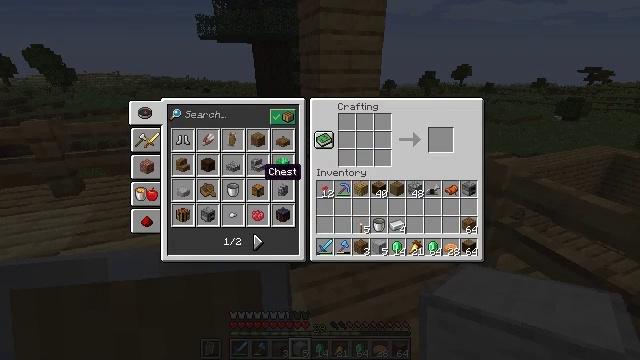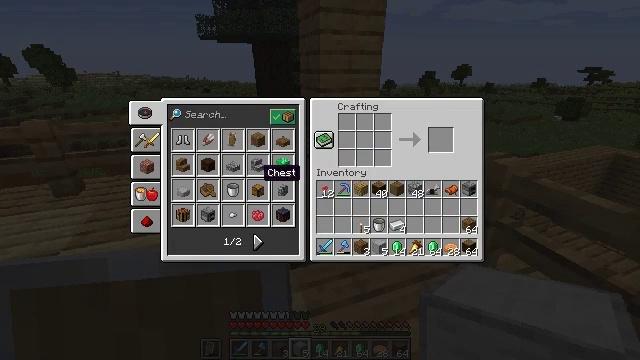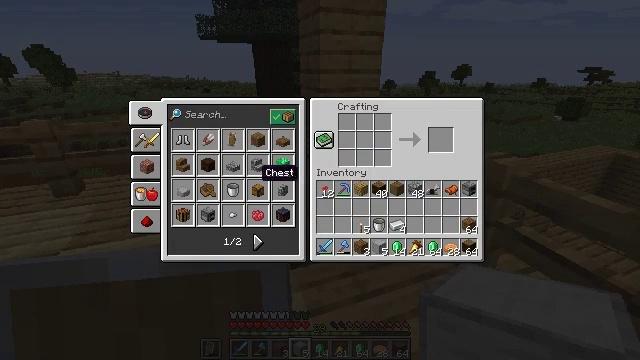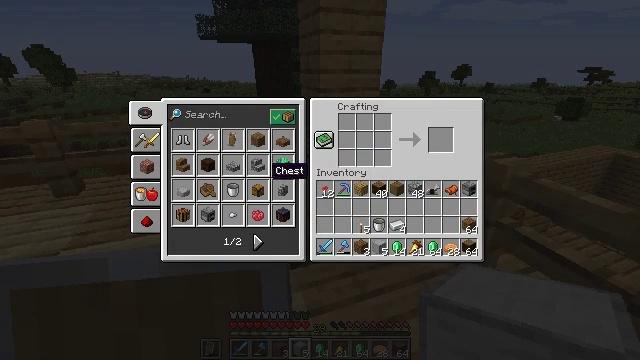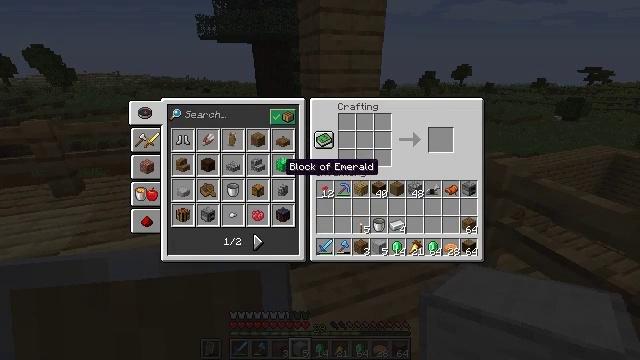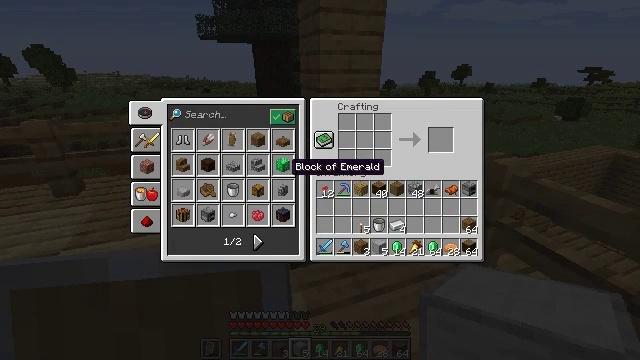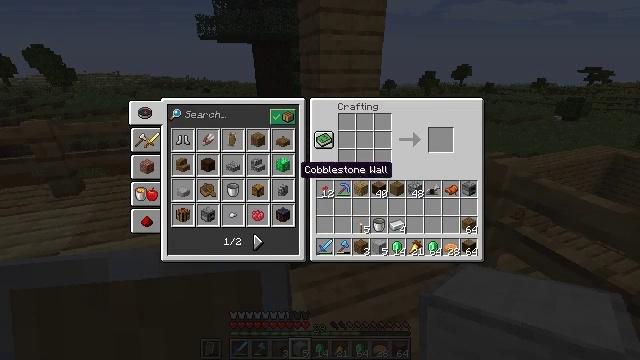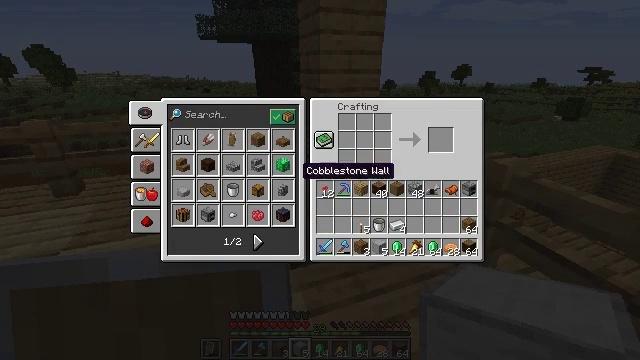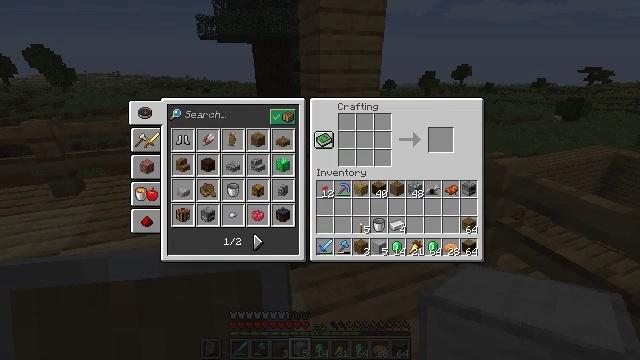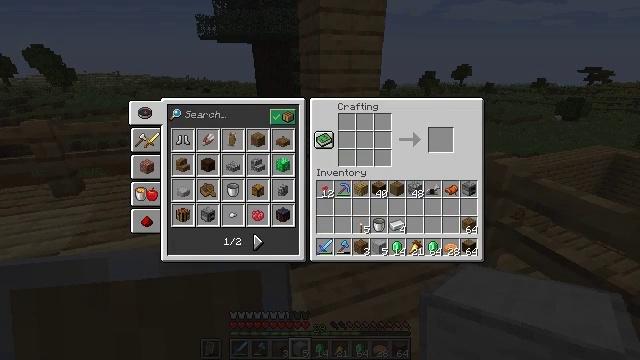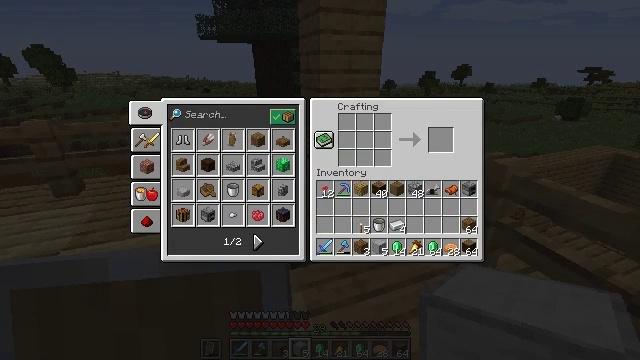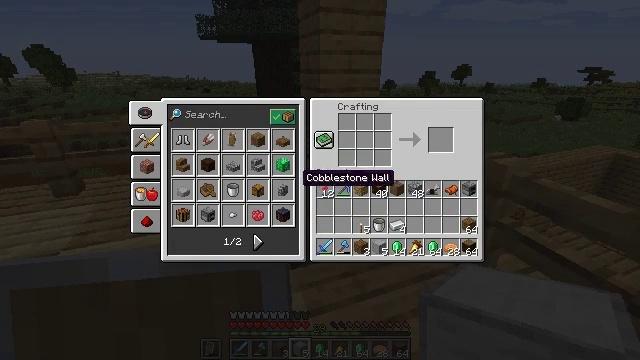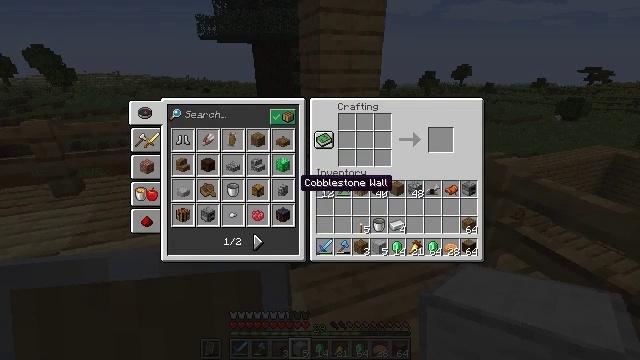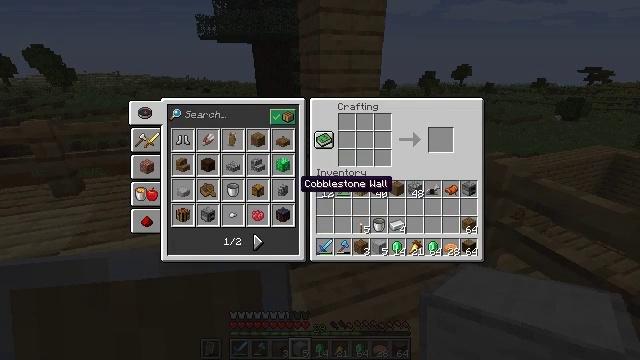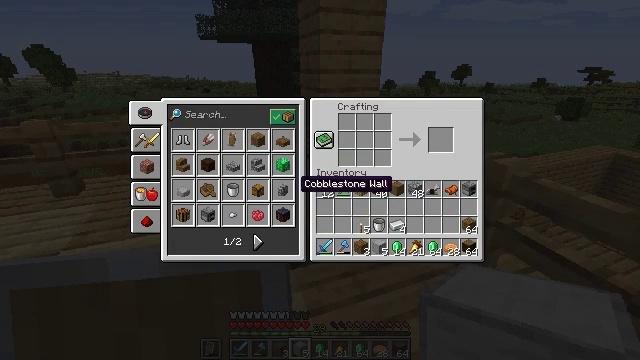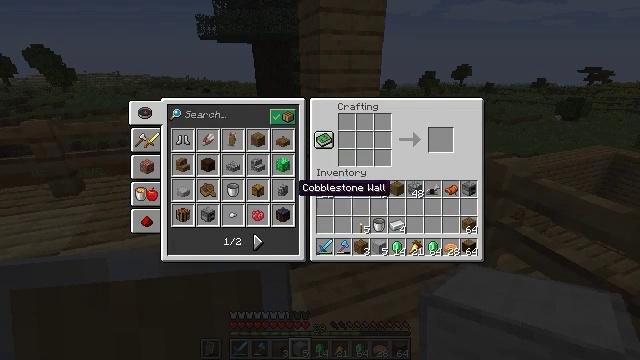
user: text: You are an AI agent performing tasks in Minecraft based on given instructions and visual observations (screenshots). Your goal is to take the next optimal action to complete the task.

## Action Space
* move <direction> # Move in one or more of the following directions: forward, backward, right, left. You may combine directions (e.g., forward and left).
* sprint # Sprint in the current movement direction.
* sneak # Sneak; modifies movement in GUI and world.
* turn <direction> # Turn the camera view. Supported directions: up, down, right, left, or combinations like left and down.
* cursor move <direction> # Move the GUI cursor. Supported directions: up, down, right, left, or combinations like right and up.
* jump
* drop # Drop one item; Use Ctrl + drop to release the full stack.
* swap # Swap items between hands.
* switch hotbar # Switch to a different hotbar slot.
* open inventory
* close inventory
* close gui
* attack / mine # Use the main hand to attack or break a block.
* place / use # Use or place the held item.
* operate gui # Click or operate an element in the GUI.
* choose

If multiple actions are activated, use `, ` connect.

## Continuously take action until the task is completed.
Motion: motion action
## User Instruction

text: Craft a blast furnace using a regular furnace, iron ingots, and smooth stone.
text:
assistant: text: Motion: no_op
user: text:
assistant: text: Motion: no_op
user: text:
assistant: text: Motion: cursor move right
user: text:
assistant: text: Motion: cursor move right
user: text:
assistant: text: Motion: no_op
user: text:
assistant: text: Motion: cursor move right
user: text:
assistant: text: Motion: no_op
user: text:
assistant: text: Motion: no_op
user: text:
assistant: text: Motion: no_op
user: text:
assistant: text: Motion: no_op
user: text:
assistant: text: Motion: no_op
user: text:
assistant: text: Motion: no_op
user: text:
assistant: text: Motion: no_op
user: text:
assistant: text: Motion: no_op
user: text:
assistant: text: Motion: no_op
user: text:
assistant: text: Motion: no_op
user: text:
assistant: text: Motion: no_op
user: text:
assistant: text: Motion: no_op
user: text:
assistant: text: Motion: no_op
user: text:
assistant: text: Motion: no_op
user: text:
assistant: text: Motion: cursor move left
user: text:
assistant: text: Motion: cursor move left
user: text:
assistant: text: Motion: cursor move left
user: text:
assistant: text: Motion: no_op
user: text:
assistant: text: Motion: no_op
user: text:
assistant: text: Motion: cursor move right
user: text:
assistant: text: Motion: cursor move right
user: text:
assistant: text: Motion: cursor move down
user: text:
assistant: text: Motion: no_op
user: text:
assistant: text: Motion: no_op